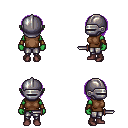
a pixel art fantasy rpg character, female body template, orc, green skin, brown sleeveless shirt, metal pants, purple pageboy hairstyle, metal helm, leather bracers, maroon shoes, dagger, four views (front, back, left, right), 2x2 character sprite sheet, small pixel art, hard edges, no anti-aliasing